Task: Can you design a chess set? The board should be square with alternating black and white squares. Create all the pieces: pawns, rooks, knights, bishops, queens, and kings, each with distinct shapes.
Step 82:
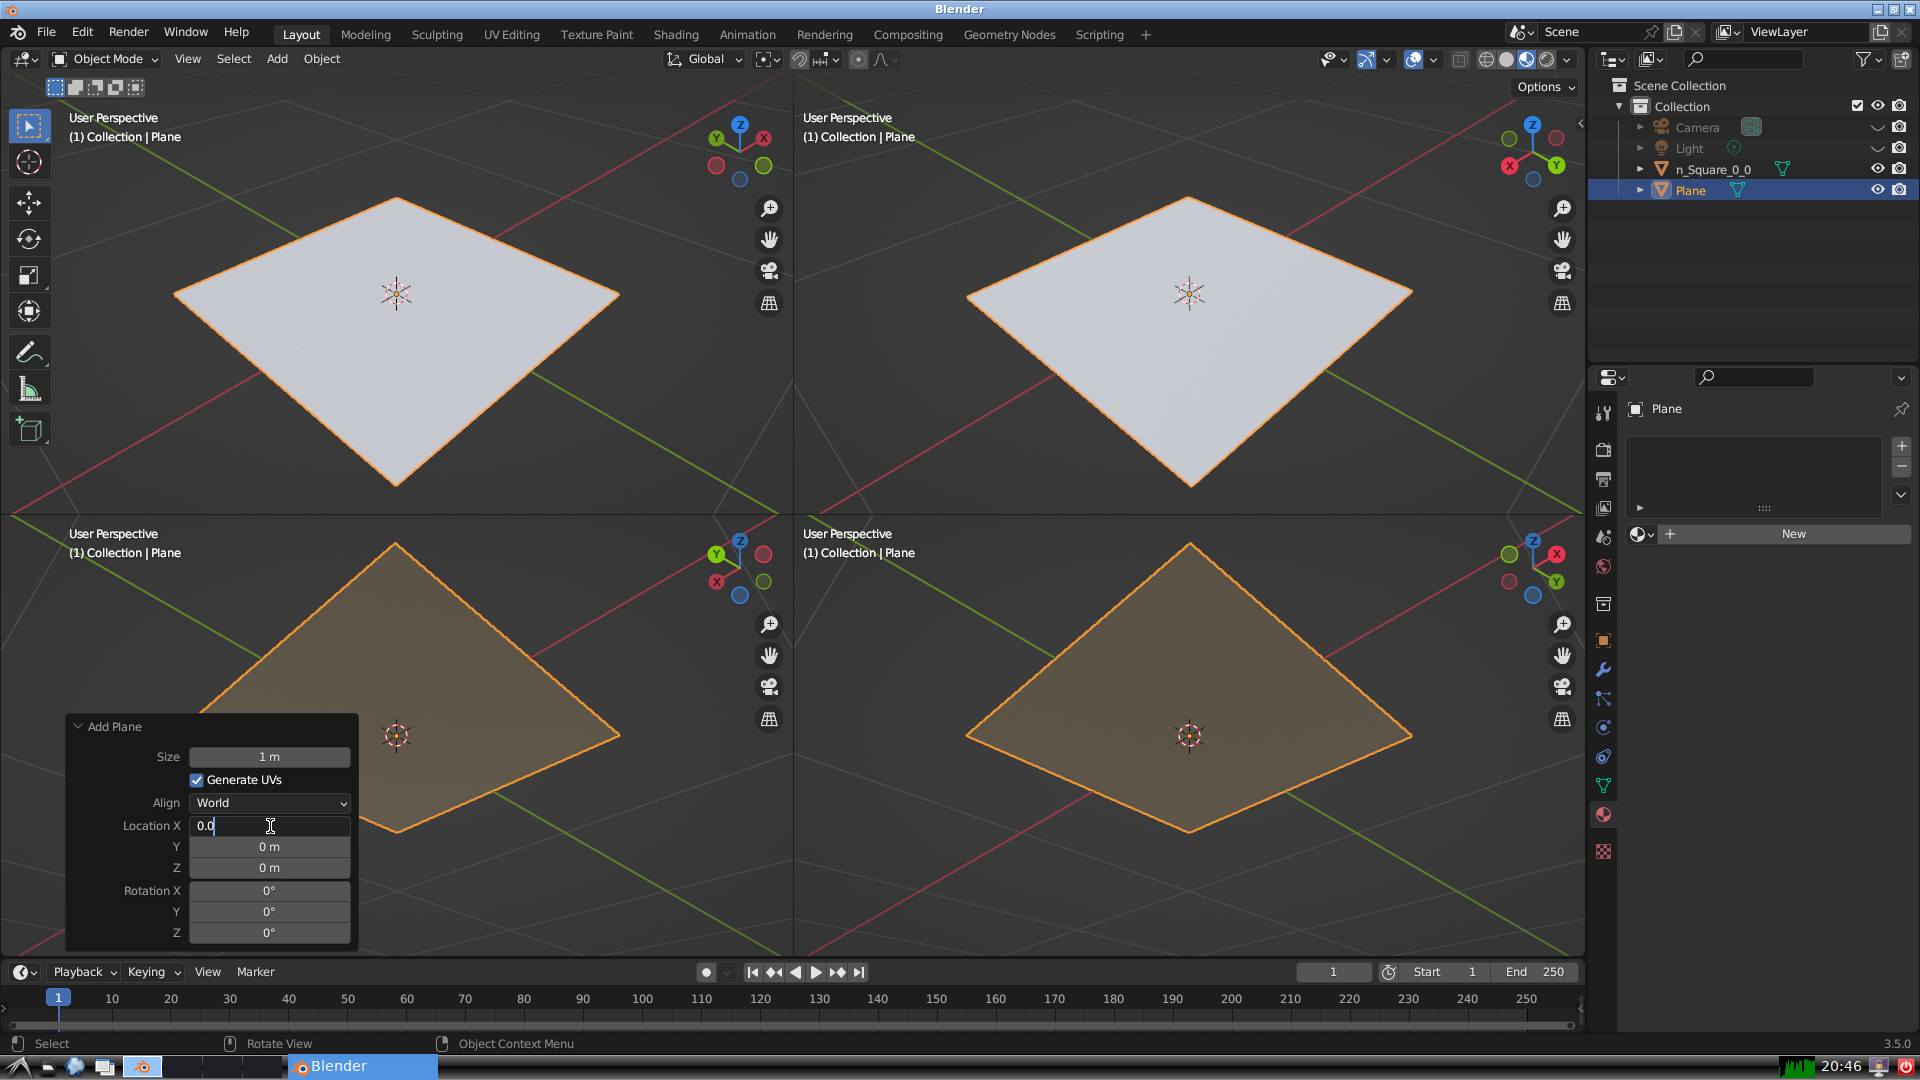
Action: {"key_press": ['Return']}